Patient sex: F
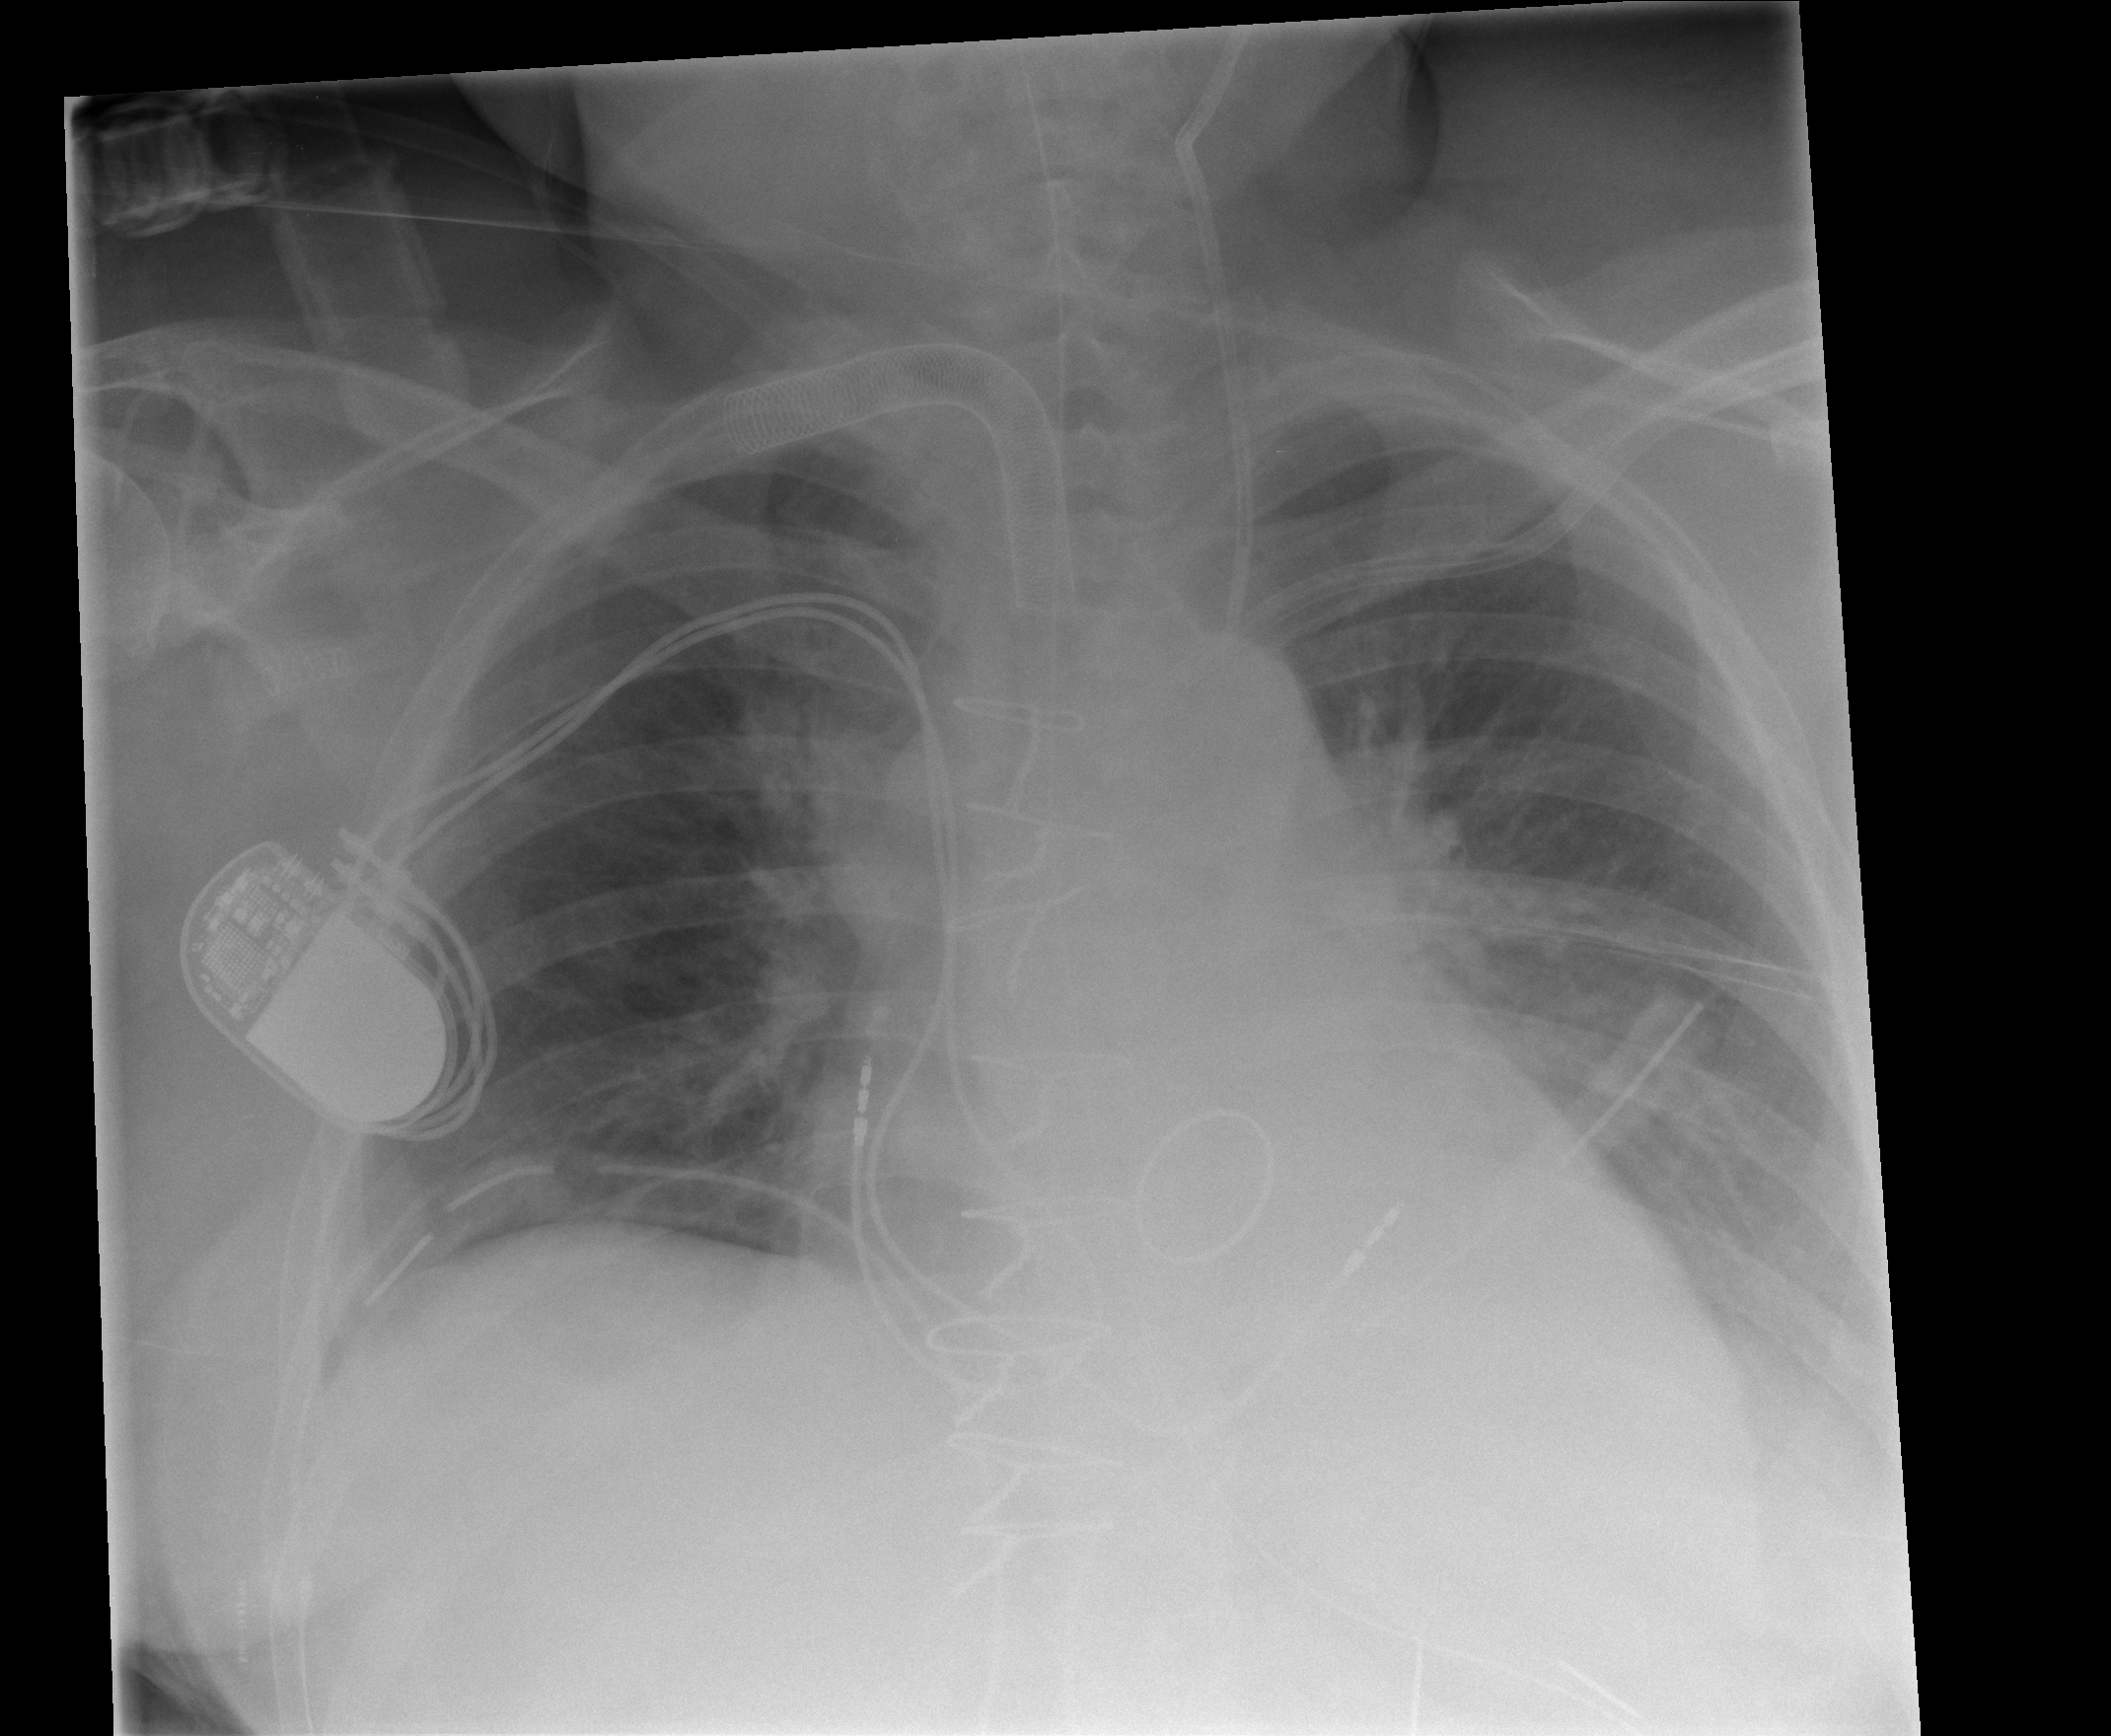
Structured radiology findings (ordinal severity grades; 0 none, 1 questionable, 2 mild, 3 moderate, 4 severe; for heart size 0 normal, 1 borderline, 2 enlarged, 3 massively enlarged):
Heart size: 2
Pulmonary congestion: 0
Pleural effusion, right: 0
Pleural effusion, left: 2
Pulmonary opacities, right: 0
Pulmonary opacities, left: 0
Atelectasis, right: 0
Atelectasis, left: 2